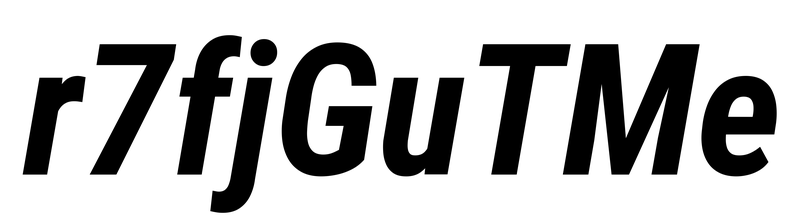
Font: Roboto-Italic_Condensed_Bold_Italic